Brain MRI, t1w sequence, axial 2D slice.
Patient: age 50, sex F, weight 78 kg, height 1.78 m
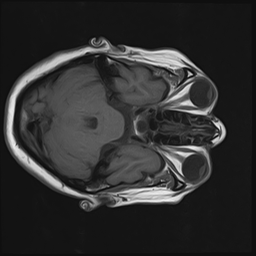